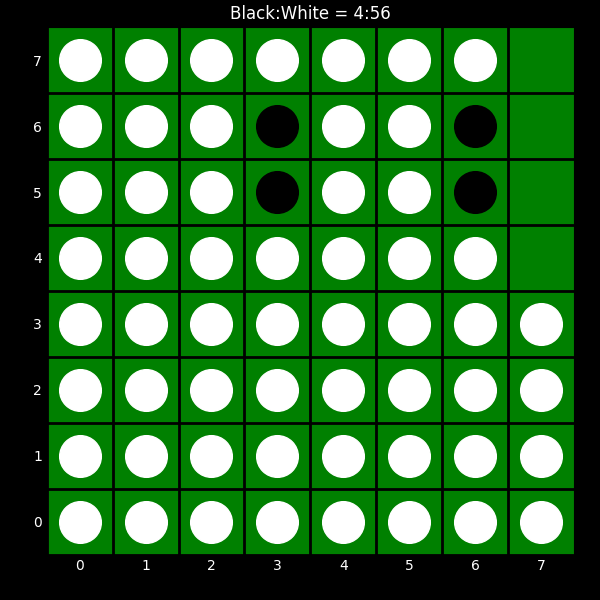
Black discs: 4
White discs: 56